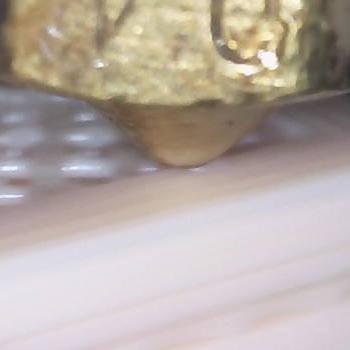
Flow rate: 141%